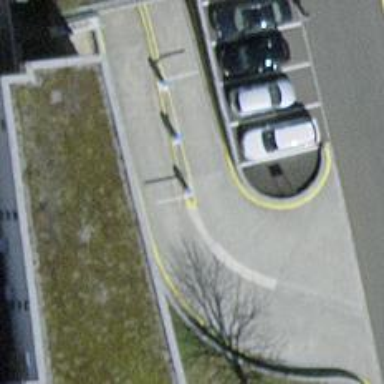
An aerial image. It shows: Lift gate barrier.